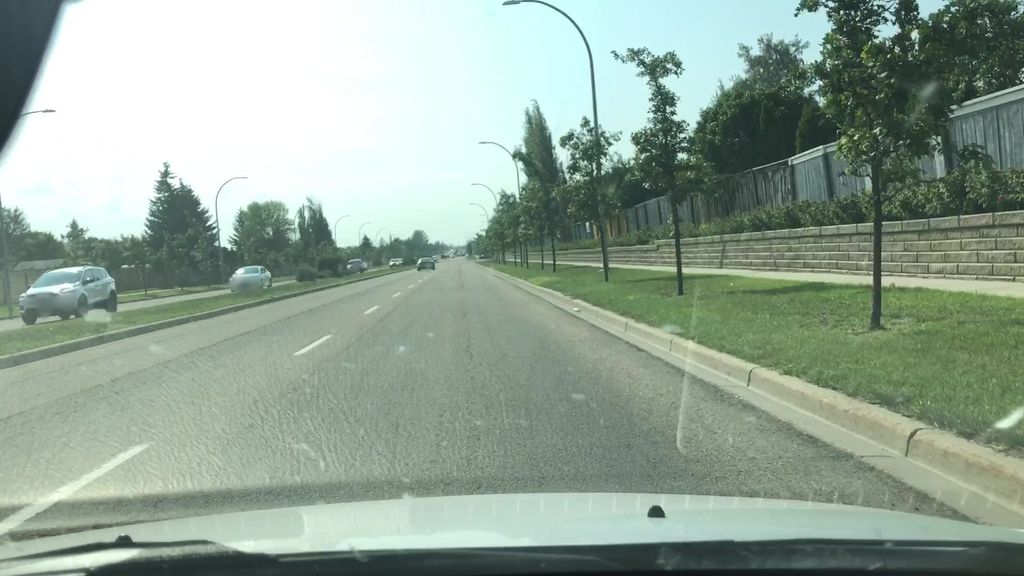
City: edmonton